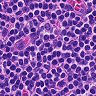
Metastatic tissue present: no